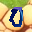
Label: 0